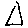
Label: triangle